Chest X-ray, AP view. Patient: 46 years old, sex M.
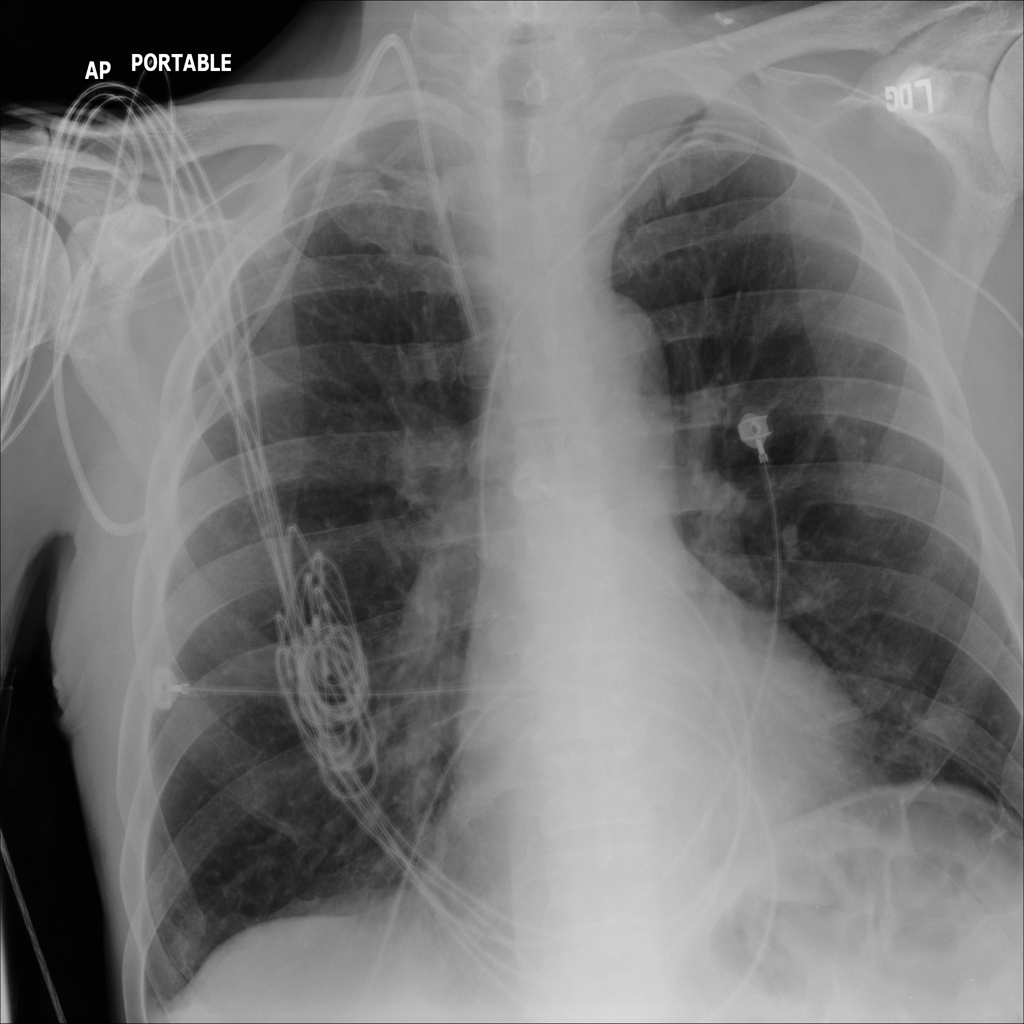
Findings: No Finding